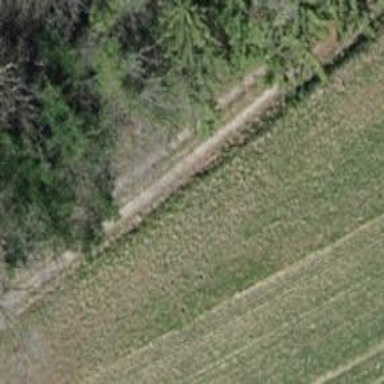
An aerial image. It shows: Pebblestone track with grade2 quality.